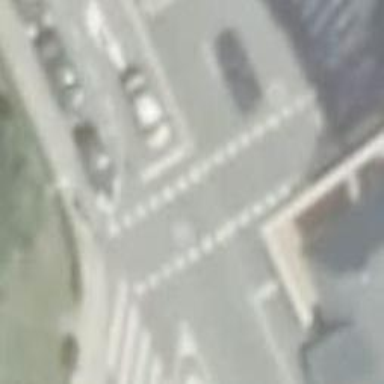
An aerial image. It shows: Road with traffic signals.